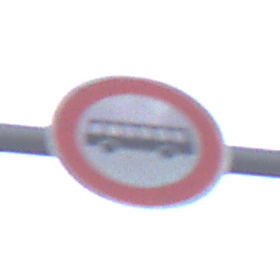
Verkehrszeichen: VerbotKraftomnibusse
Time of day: SunriseSunset
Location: Outdoor (Suburban)
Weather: Clear
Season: NotSpecified
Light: Natural